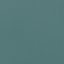
Land use / land cover: SeaLake